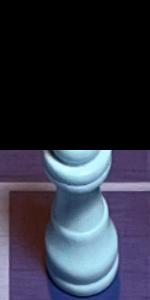
Label: King_White